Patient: sex M, age 30
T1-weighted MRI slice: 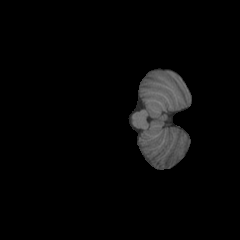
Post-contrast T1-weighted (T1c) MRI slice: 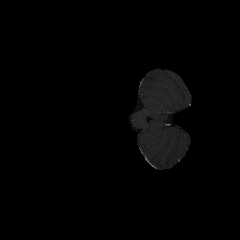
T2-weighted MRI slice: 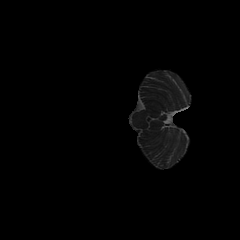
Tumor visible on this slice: no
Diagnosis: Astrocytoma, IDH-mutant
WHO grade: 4